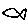
Label: fish